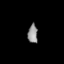
Tissue: lung
Cell type: Others
Senescence score: 0.2313
Nuclear area (px): 178
Mean DAPI intensity: 145.062